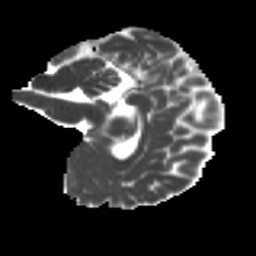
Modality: MD
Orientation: sagittal
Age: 22
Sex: female
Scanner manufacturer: ge
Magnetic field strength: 3 T
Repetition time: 7.8 s
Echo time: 0.0606 s